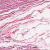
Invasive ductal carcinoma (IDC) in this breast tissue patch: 0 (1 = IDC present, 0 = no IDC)